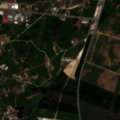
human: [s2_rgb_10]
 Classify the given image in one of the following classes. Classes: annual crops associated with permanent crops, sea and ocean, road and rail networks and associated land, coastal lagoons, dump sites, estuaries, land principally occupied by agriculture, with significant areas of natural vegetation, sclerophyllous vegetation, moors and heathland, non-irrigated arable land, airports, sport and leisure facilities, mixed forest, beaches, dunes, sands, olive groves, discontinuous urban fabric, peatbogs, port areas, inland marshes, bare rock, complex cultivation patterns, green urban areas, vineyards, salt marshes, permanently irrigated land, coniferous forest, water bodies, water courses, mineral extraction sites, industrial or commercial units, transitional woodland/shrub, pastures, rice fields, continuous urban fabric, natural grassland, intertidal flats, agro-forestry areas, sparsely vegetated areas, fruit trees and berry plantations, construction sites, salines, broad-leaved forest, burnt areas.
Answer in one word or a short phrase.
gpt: discontinuous urban fabric, complex cultivation patterns, land principally occupied by agriculture, with significant areas of natural vegetation, broad-leaved forest, transitional woodland/shrub